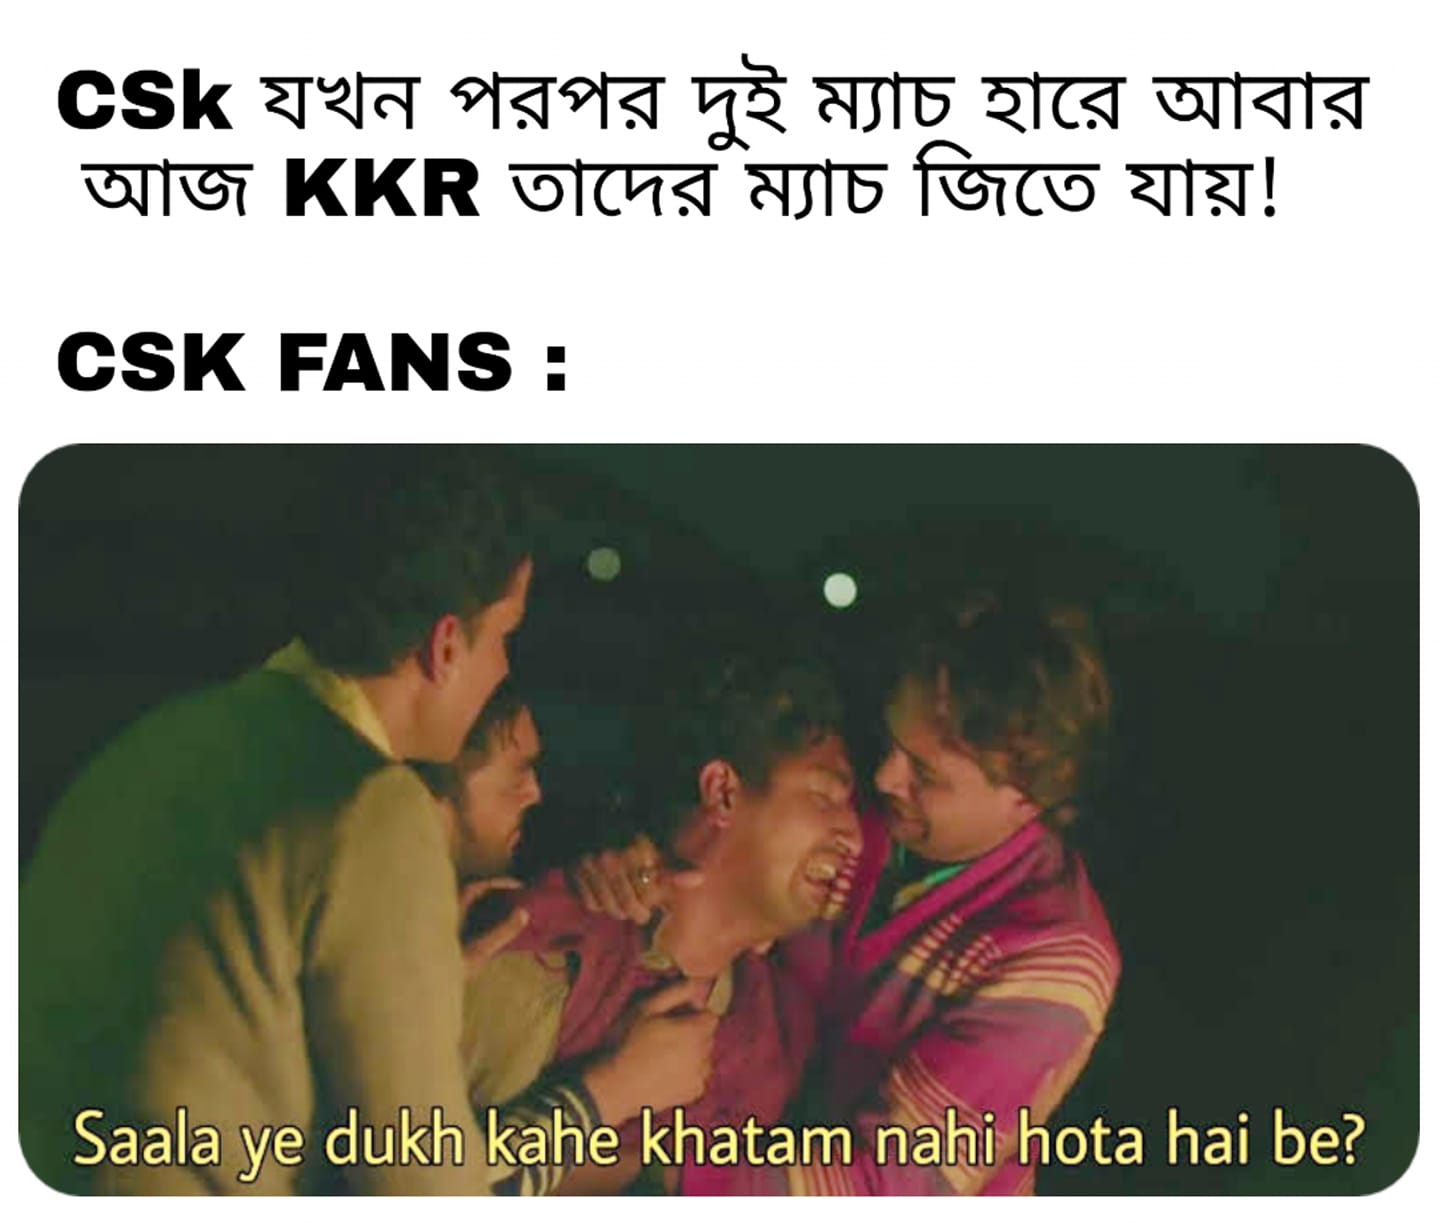
Caption: CSk যখন পরপর দুই ম্যাচ হারে আবার আজ  KKR তাদের ম্যাচ জিতে যায় !   CSK FANS:   Saala ye dukh kahe khatam nahi hota hai be ?
Label: non-hate